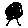
Label: tree